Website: macys
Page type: billing-address
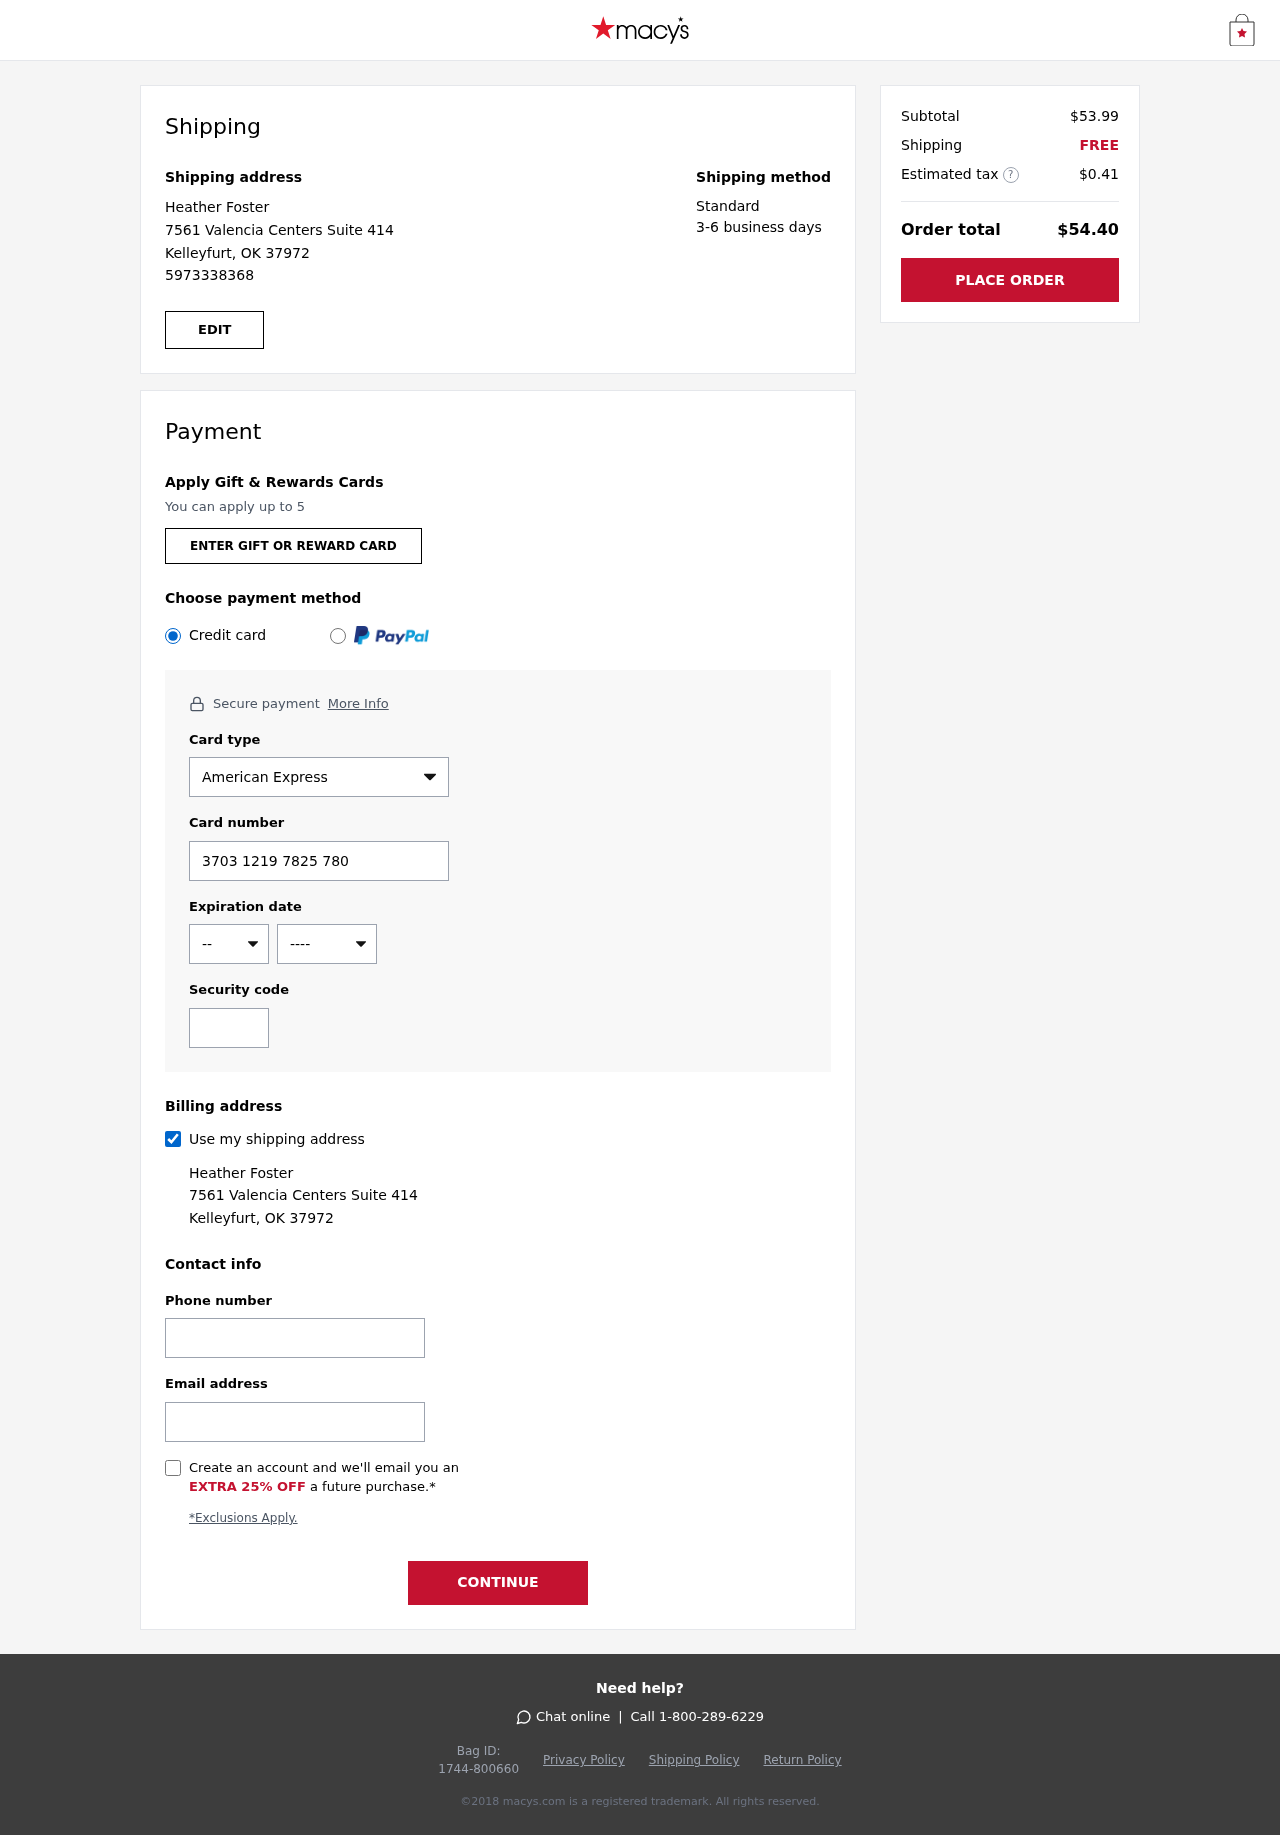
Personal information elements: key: PII_CARD_CVV
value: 7095
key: PII_CARD_EXPIRY_MONTH
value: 09
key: PII_CARD_EXPIRY_YEAR
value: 28
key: PII_CARD_NUMBER
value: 3703 1219 7825 780
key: PII_CARD_TYPE
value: American Express
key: PII_EMAIL
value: heather.foster@gmail.com
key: PII_FULLNAME
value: Heather Foster
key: PII_PHONE
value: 5973338368
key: PII_STREET
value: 7561 Valencia Centers Suite 414
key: PII_CITY_STATE_ZIP
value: Kelleyfurt, OK 37972
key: PII_FIRSTNAME
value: Heather
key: PII_LASTNAME
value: Foster
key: PII_FULLNAME2
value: Heather Foster
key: PII_FULLNAME3
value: Heather Foster
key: PII_FIRSTNAME2
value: Heather
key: PII_FIRSTNAME3
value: Heather
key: PII_LASTNAME2
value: Foster
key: PII_LASTNAME3
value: Foster
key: PII_FIRSTNAME_DERIVED
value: Heather
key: PII_LASTNAME_DERIVED
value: Foster
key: PII_FULLNAME_DERIVED
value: Heather Foster
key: PII_NAME_FULL_DERIVED
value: Heather Foster
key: PII_STREET2
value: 7561 Valencia Centers Suite 414
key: PII_PHONE2
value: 5973338368
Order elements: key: ORDER_SUBTOTAL
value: $53.99
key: ORDER_SHIPPING_COST
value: FREE
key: ORDER_TAX
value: $0.41
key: ORDER_TOTAL
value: $54.40